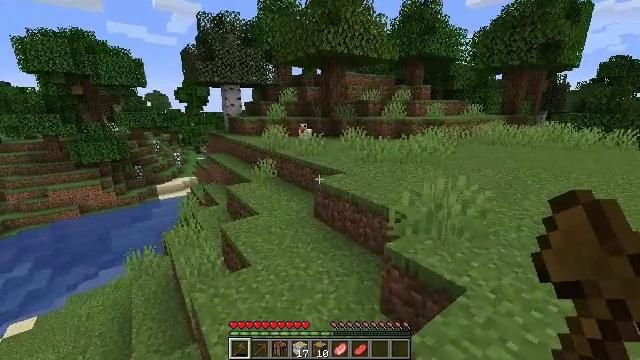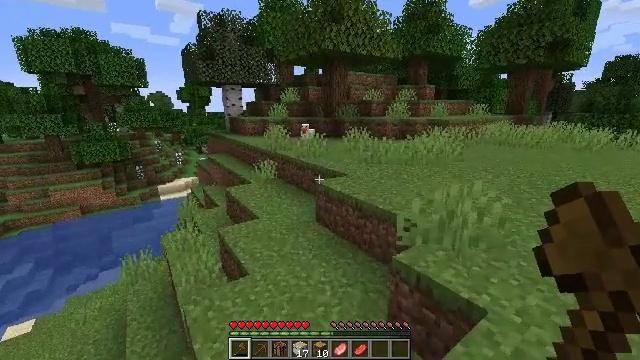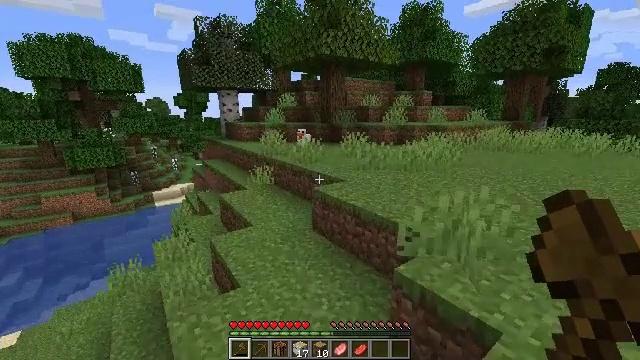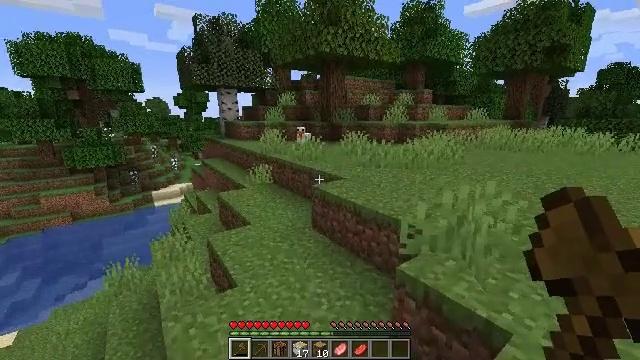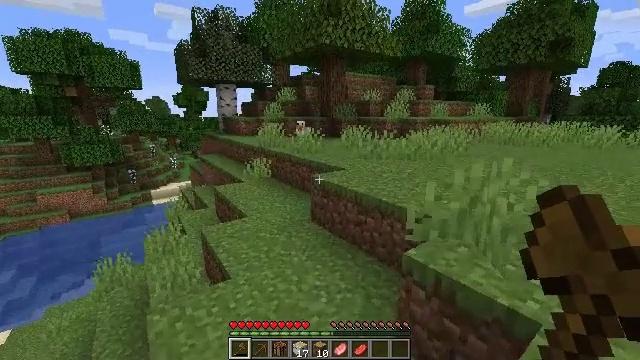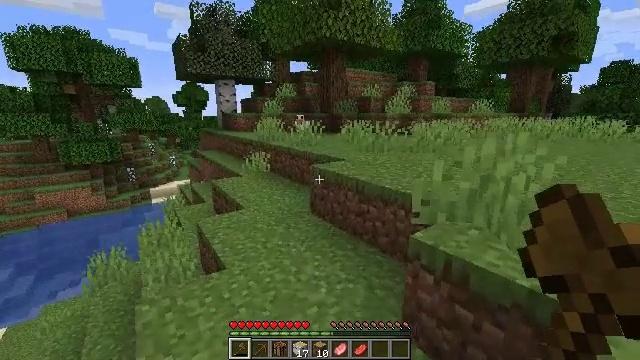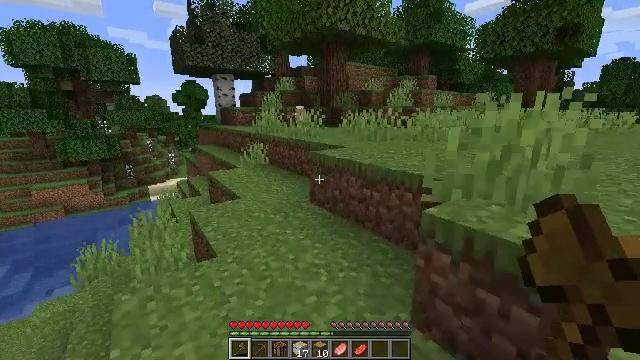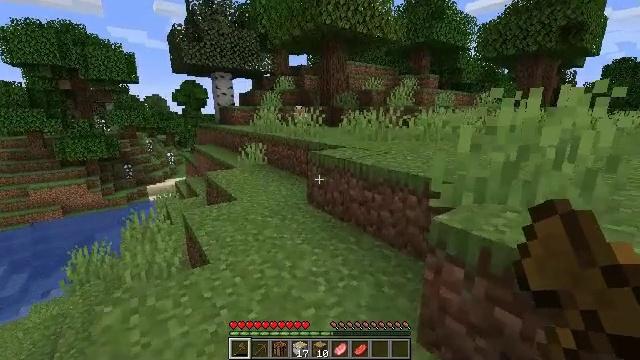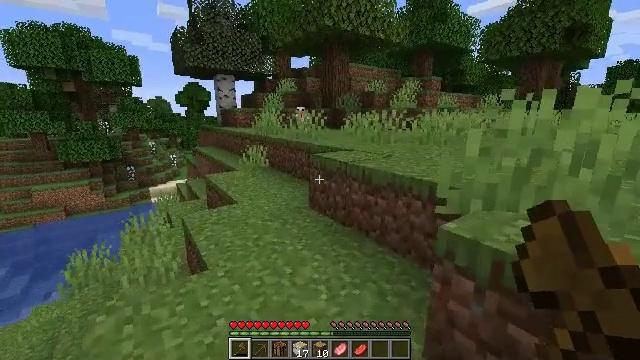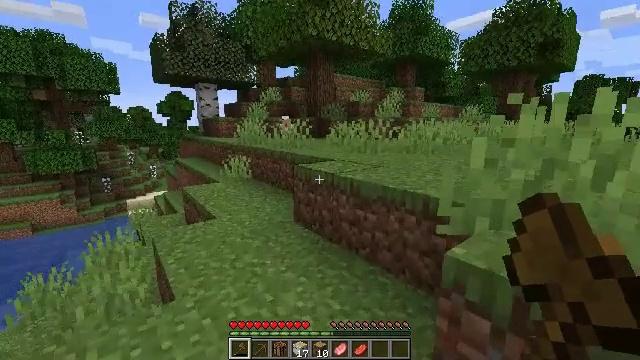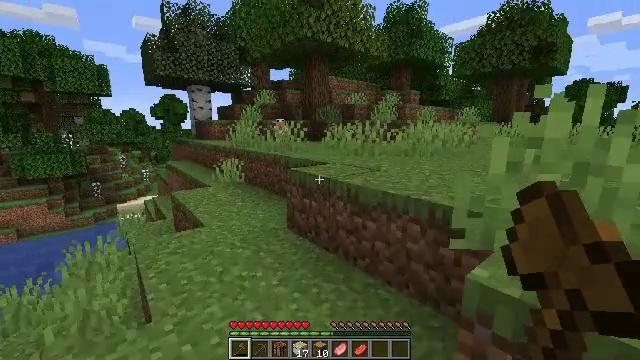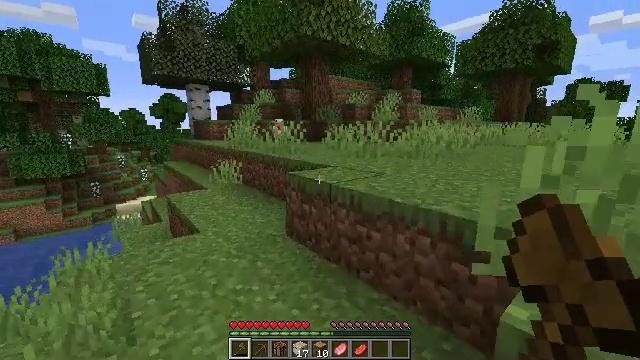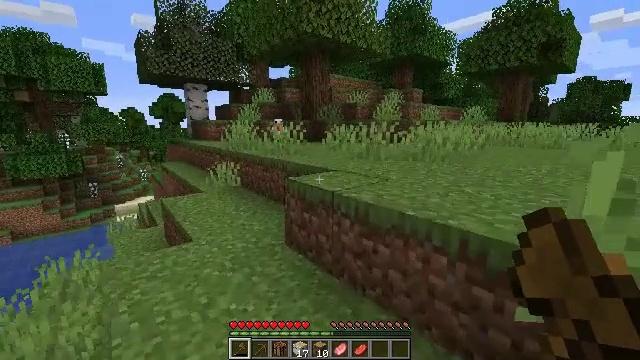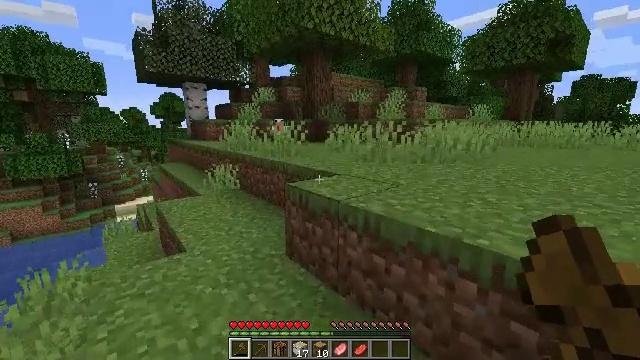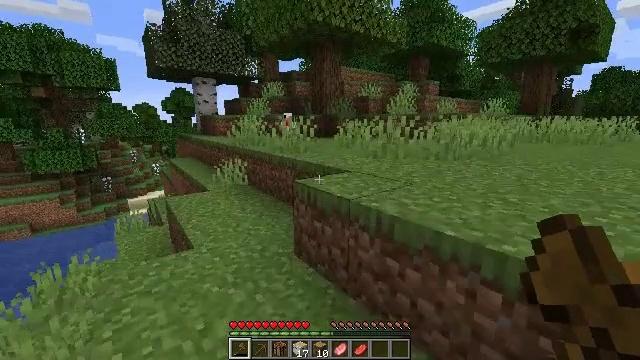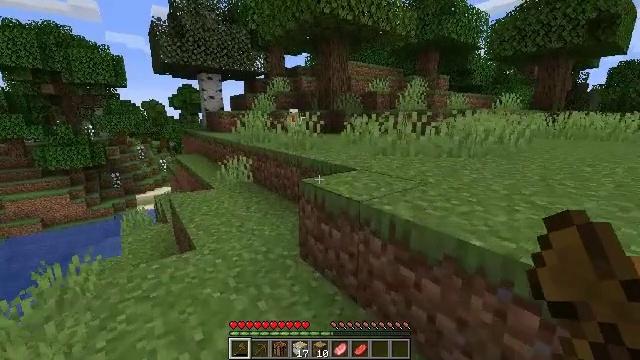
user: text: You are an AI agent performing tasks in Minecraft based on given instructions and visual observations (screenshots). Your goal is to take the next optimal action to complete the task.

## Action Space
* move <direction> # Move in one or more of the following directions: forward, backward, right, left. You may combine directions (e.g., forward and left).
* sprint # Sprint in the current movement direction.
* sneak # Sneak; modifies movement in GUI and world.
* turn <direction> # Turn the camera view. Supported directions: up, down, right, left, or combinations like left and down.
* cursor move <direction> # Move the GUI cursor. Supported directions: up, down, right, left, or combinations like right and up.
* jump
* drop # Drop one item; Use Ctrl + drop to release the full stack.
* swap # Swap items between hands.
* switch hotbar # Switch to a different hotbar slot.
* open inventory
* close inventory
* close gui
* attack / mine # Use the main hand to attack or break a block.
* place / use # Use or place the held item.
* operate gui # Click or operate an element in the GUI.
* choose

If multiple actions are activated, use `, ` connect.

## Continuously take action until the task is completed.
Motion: motion action
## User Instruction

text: Hunt animals.
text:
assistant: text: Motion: move forward
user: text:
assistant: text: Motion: move forward, turn up
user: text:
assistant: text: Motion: move forward
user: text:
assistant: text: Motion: move forward
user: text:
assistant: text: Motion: move forward
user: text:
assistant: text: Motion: move forward
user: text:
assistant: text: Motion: move forward
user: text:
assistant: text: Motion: move forward
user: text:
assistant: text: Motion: move forward, turn right and up
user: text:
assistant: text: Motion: move forward, turn right
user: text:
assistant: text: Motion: move forward
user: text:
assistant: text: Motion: move forward
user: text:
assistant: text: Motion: move forward
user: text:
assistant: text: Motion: move forward, turn left and down
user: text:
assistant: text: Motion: move forward, turn left
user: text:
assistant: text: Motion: move forward
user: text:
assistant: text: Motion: move forward and move right, turn left
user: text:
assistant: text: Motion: move forward and move right, turn left
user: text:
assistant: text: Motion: move forward and move right, jump
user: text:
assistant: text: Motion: move forward and move right, jump
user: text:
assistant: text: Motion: move forward and move right, turn left
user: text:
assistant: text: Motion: move forward and move right, turn left and down
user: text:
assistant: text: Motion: move forward and move right, turn left and down
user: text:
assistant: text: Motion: move forward and move right, turn left
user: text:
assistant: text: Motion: move forward and move right
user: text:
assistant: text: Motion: move forward and move right
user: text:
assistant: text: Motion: move forward and move right
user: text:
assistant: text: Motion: move forward
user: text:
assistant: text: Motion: move forward
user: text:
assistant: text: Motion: move forward